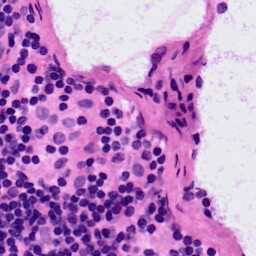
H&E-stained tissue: LymphNode